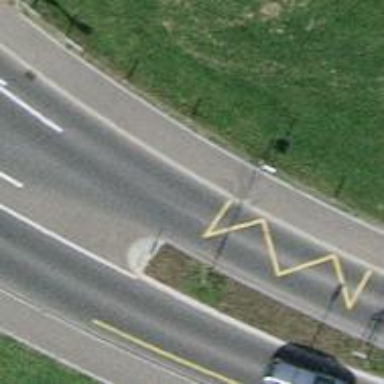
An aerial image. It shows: Platform for public transport is situated by the road.